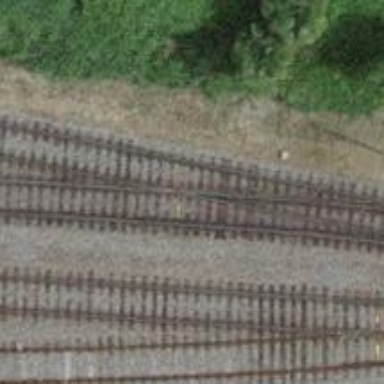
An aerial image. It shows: Siding railway track with electrified contact line.